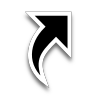
Cursor type: alias
OS/theme: linux-adwaita
Variant: default